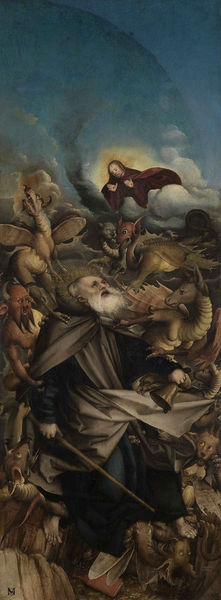
Titel: Die Versuchung des hl. Antonius durch Dämonen, Salemer Altar Tafel 2
Künstler: Martin Schaffner
Standort: Karlsruhe
Institution: Staatliche Kunsthalle Karlsruhe
Schlagwörter: blau, dunkel, feuer, flügel, gemälde, gott, hand, himmel, kampf, kopf, mann, umhang, weiß, wolken, gelb, menschen, braun, hell, licht, rot, tier, tiere, wolke, alt, bart, bibel, böse, falten, tod, vollbart, ärmel, horn, signatur, öl, rauch, sonne, figur, gewand, kelch, kutte, kind, kinder, pferd, stock, engel, farbig, alter mann, stab, schlacht, schmal, leuchten, becher, alter, greis, glaube, stern, gefahr, schlange, krallen, dämon, altar, verführung, heiligenschein, glocke, christus, grab, jesus, jesus christus, hilfe, hölle, qual, teufel, versuchung, flehen, sturz, fabelwesen, mönch, erscheinung, heiliger, heilige, hörner, pokal, erleuchtung, heilig, maria, heiland, biblisch, ziege, ungeheuer, sakral, satan, drachen, biss, einhorn, drache, rettung, erlöser, klauen, dämonen, fratzen, monster, bedrängnis, eremit, mneschen, hieronymus, einsiedler, bedrängen, dinosaurier, tire, lindwurm, marter, bosch, untiere, qualen, beißen, messias, gottessohn, sohn gottes, christkind, quälen, ungetier, antonius, gebügelt, prüfung, demon, hiob, gehörnter, hiland, christkönig, lyndwurm, heilland, erretter, jesus von nazaret, demonen, lindwürmer, drcahen, christuserscheinung